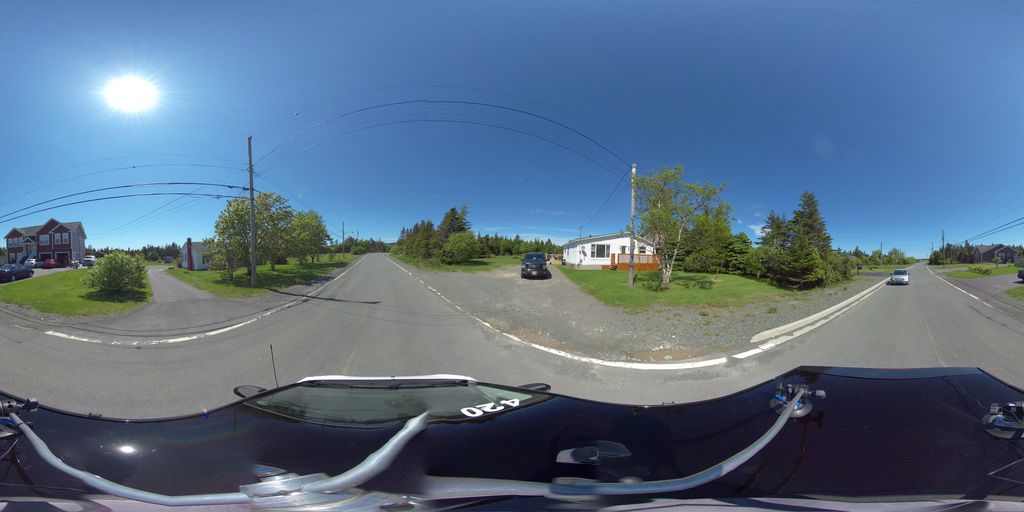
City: st_johns